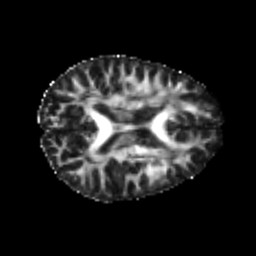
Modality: FA
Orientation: axial
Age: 22
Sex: female
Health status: healthy
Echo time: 0.074 s